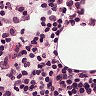
Metastatic tissue present: no